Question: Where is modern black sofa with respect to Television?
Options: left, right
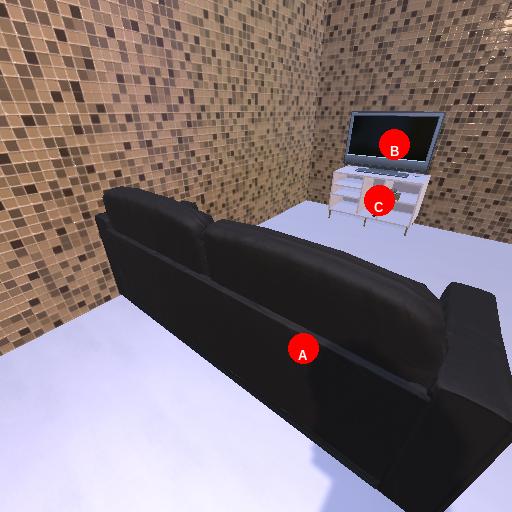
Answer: left